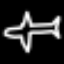
Label: airplane